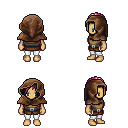
a pixel art fantasy rpg character, female body template, human, tanned skin, leather chest armor, white pants, pink parted hairstyle, cloth hood, four views (front, back, left, right), 2x2 character sprite sheet, small pixel art, hard edges, no anti-aliasing